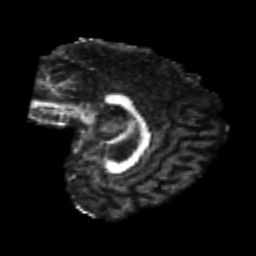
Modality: FA
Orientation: sagittal
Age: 26
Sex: female
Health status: healthy
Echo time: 0.074 s